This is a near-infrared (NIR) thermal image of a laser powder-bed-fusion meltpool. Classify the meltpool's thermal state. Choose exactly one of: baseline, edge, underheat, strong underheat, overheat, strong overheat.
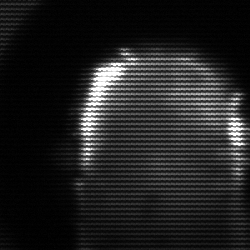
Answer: baseline